Aerial crown-view tile of a tropical tree (Barro Colorado Island, Panama), acquired 20241014:
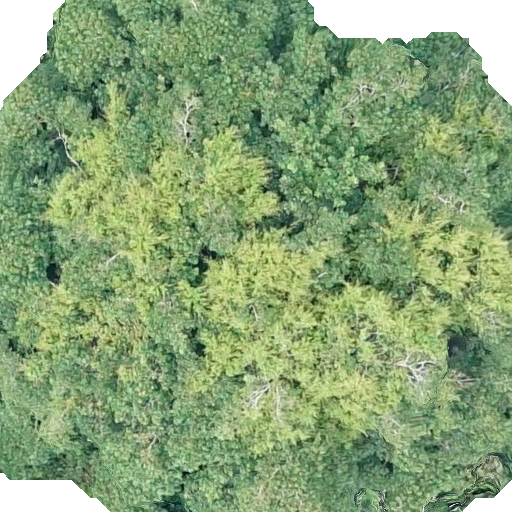
Species: Hura crepitans
GBIF accepted scientific name: Hura crepitans
Crown area: 464.433 m²